Question:
Highlighted portion in red! How do i remove it? Code to render list is below:
'''
<s:List id="ui_lstIndexList" width="175" height="600" fontFamily="TwinCen"
fontSize="24"
alternatingItemColors="[]" borderVisible="false" downColor="#7fceff"
change="showAlert(event)" contentBackgroundColor="#6fa8bc" color="#FFFFFF"
dataProvider="{indexArrayCollection}" selectionColor="#7fceff">
<s:itemRenderer>
<fx:Component>
<s:IconItemRenderer labelField="name" messageField="artist"/>
</fx:Component>
</s:itemRenderer>
</s:List>
'''
Thanks!!!
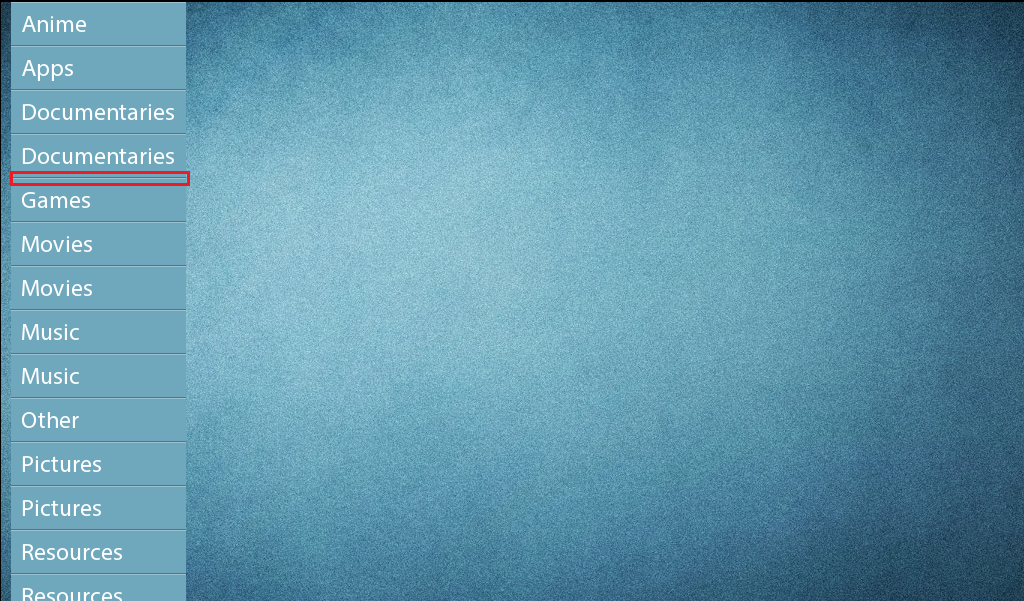
Answer: Click your IconItemRenderer, and start typing "skinClass." When you use the code completion, it will offer the option of "new skin..." Use that to create a new, editable skin. If it is not there, it will be in the List skin.